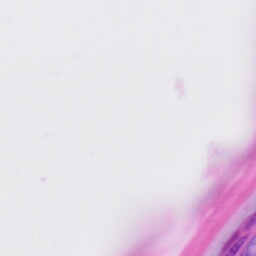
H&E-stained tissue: Skin